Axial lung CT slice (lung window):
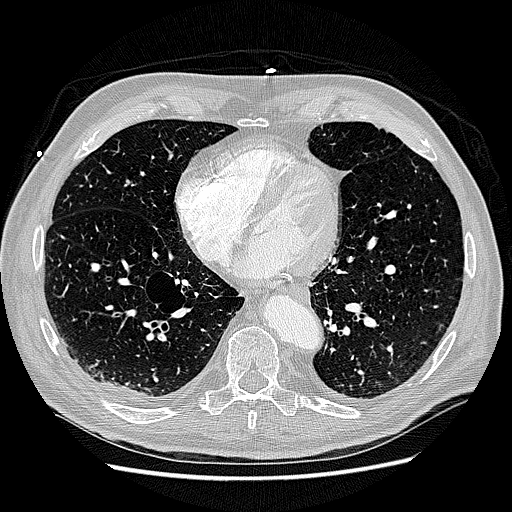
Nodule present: no